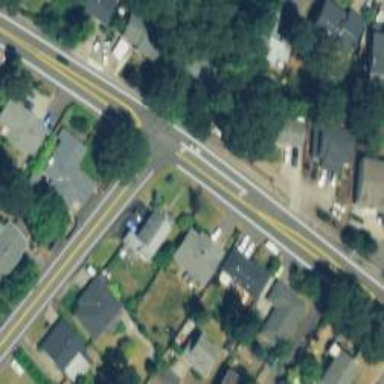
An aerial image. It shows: Secondary road with sidewalk on the left.